Aerial crown-view tile of a tropical tree (Barro Colorado Island, Panama), acquired 20250124:
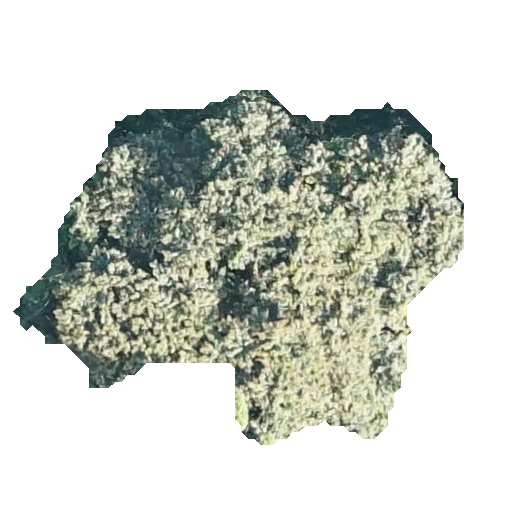
Species: Luehea seemannii
GBIF accepted scientific name: Luehea seemannii
Crown area: 155.706 m²